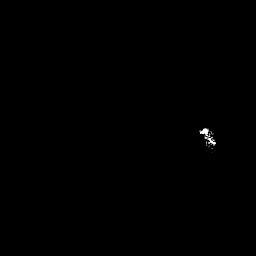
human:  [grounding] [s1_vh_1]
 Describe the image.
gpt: In the satellite image, there is  <ref>1 small ship </ref> <box>[[77, 49, 84, 57, 0]]</box> located at right.